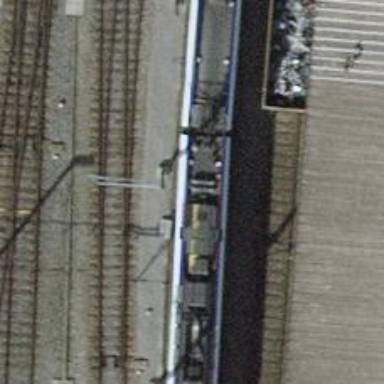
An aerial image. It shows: Rail siding with electrified contact lines.